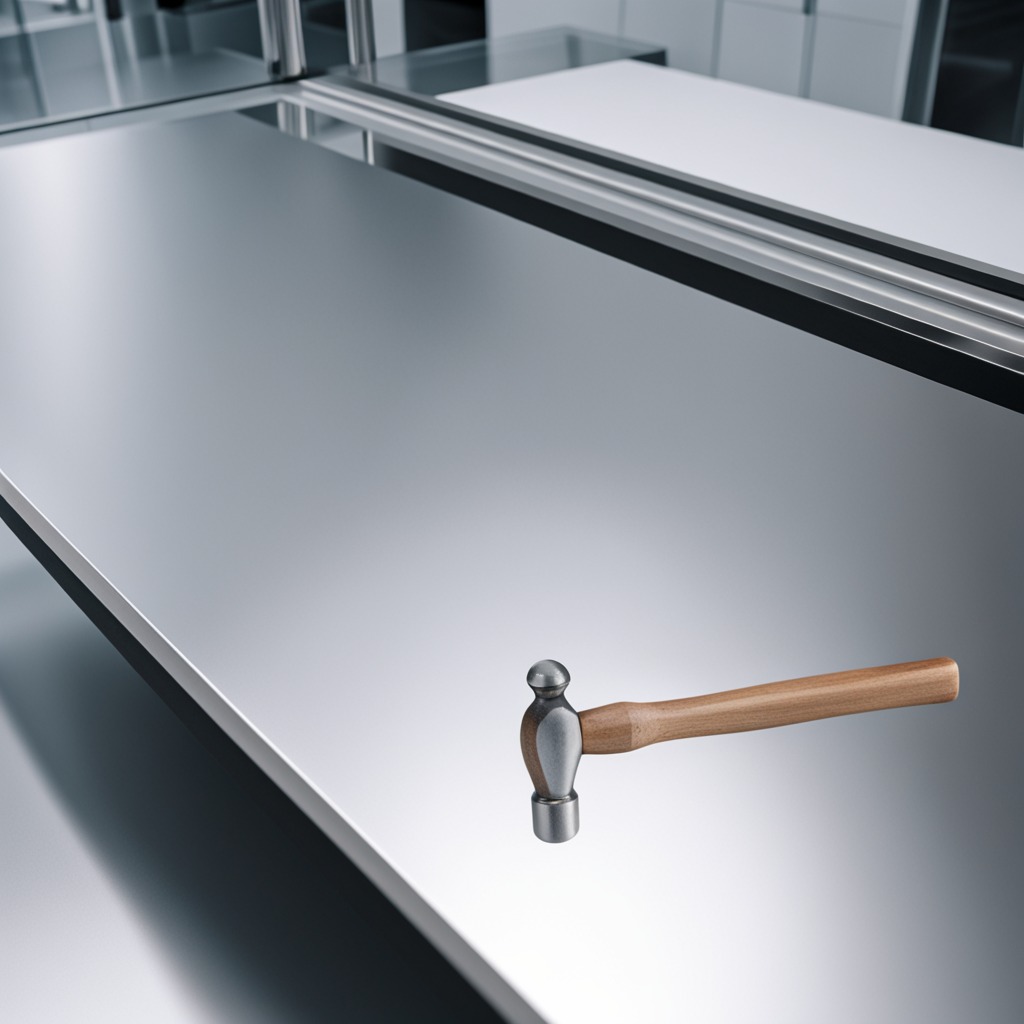
A hammer is lying on the stainless steel table in a high-end prototyping lab.